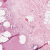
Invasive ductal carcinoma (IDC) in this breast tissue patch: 0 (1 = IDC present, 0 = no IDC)